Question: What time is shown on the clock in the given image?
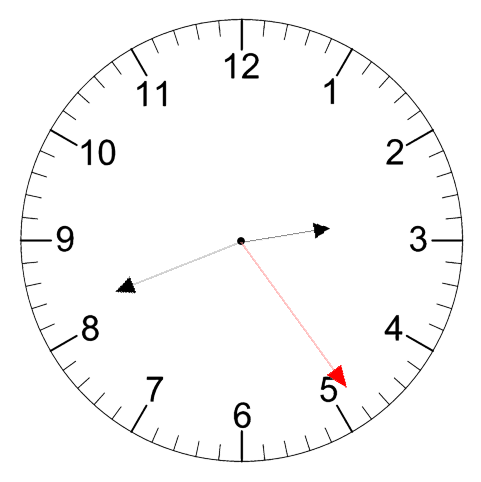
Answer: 02:41:24